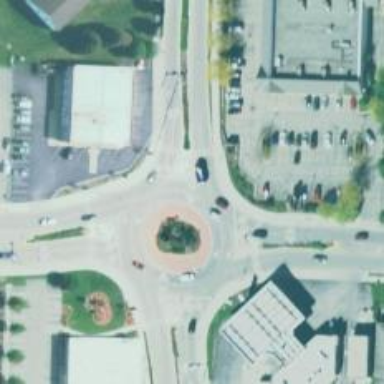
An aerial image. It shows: Roundabout on primary highway.